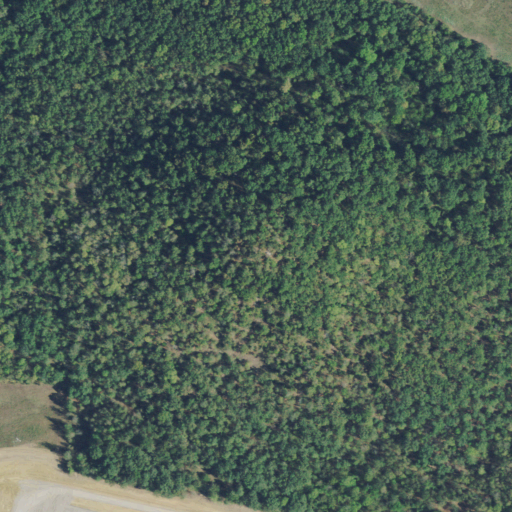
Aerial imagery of mountain in Oklahoma named Round Mountain containing deciduous forest, pasture, and grassland